Question: I am currently programming a background-image using PHP with a color gradient for all browsers that do not support CSS3. I have got the following code:
'''
<?php
header("Content-Type: image/png");
$from=array("R"=>255, "G"=>255, "B"=>255);
$to=array("R"=>170, "G"=>221, "B"=>255);
$width=500;
$height=1000;
$image=imagecreate($width, $height);
for($y=0; $y < $height; $y++)
{
imageline($image, 0, $y, $width, $y, imagecolorallocate($image, $from["R"]-(($from["R"]-$to["R"])/$height)*$y, $from["G"]-(($from["G"]-$to["G"])/$height)*$y, $from["B"]-(($from["B"]-$to["B"])/$height)*$y));
}
imagepng($image);
?>
'''
It seems to be so simple but I really do not know why the image is not displayed correctly. It is shown as you can see below but the gradient should be 1000px high.

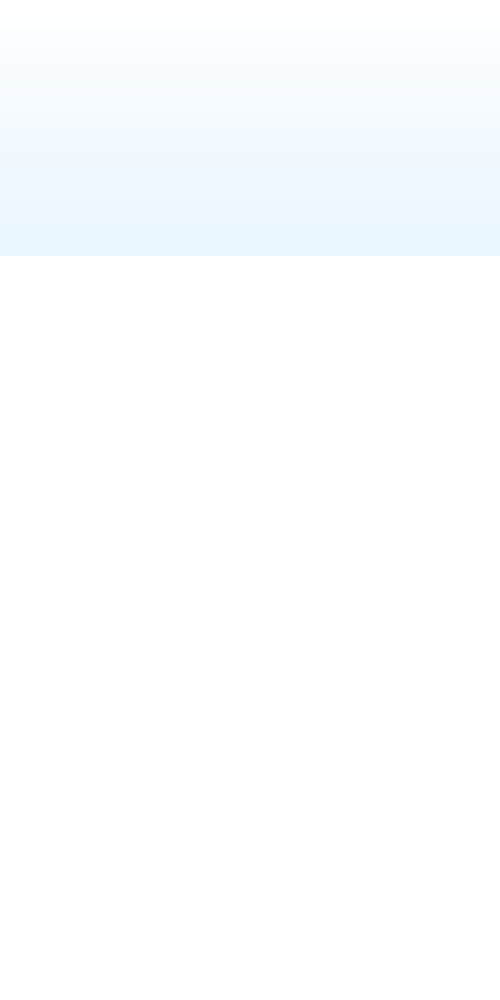
Answer: I could solve the problem. The function "imagecolorallocate" seems to be restricted to a limited number of calls. I used "imagecolorresolve" instead and it works fine. Another option is using "imagecreatetruecolor" for creating the image. Then you can use "imagecolorallocate".